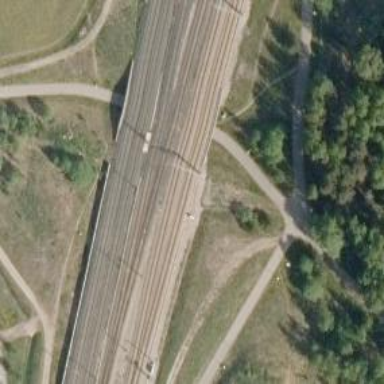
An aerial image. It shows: Railway with continuous electrified contact line.